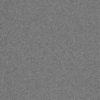
Label: dusty